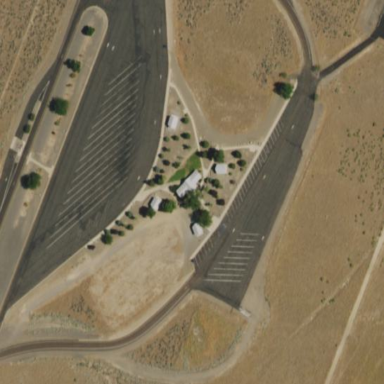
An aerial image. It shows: Rest area along the road.